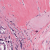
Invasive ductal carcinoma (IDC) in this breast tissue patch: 1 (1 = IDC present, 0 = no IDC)